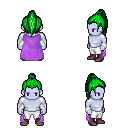
a pixel art fantasy rpg character, male body template, dark elf, purple skin, lavender cape, white pants, green long topknot hairstyle, white cloth bracers, maroon shoes, four views (front, back, left, right), 2x2 character sprite sheet, small pixel art, hard edges, no anti-aliasing